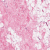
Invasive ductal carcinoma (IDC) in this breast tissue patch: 0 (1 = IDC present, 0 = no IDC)